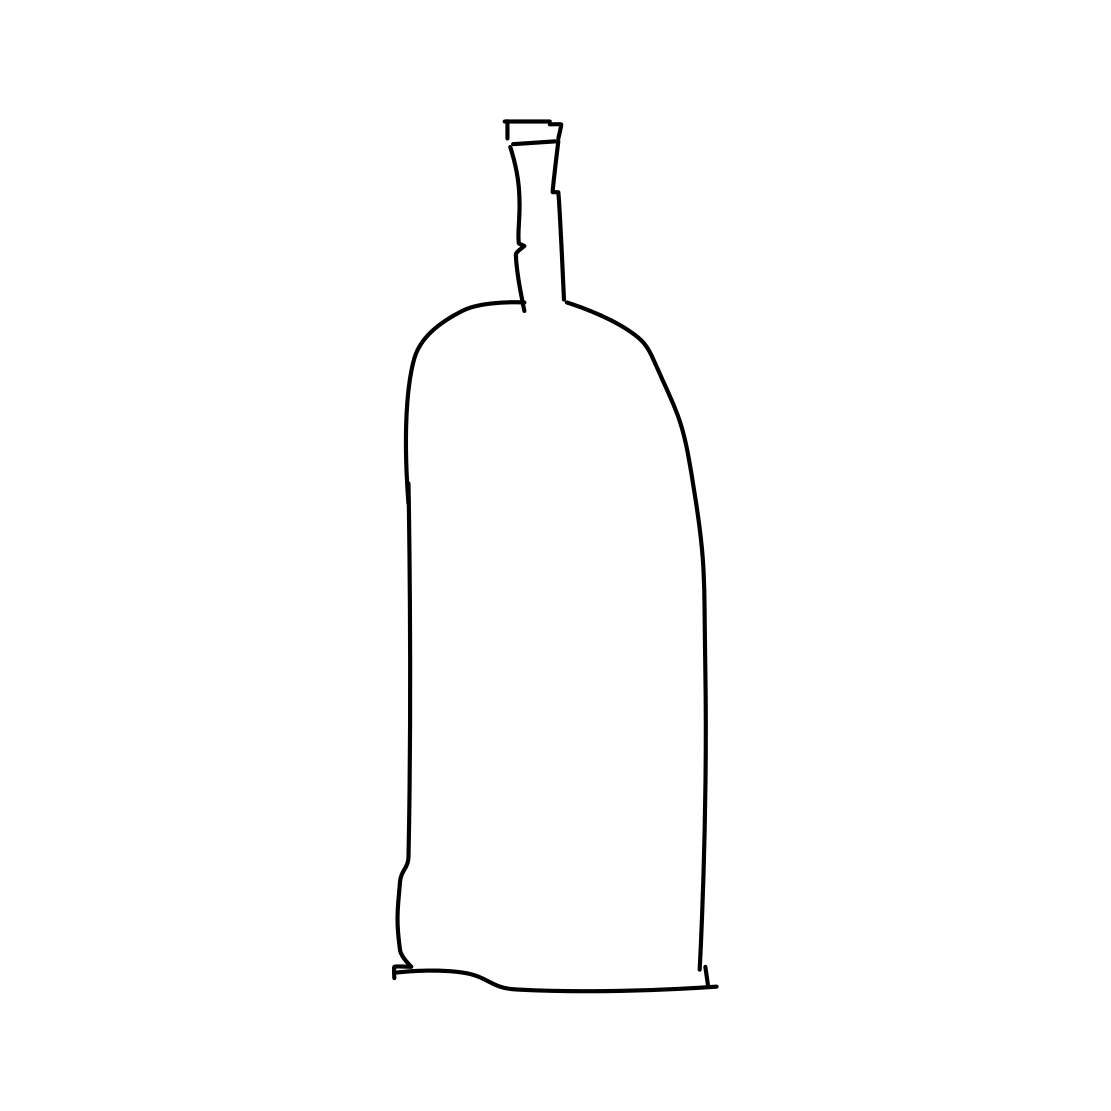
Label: wine-bottle